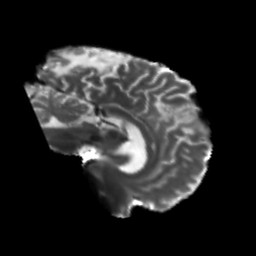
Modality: T2w
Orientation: sagittal
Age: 43
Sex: male
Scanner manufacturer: siemens
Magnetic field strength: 3 T
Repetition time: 5.47 s
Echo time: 0.0854 s